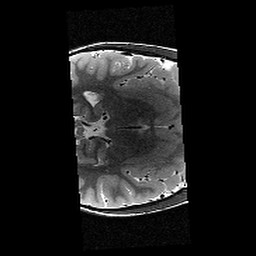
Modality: T2w
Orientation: axial
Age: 10
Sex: male
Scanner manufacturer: siemens
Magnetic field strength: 3 T
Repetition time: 9.23 s
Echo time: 0.067 s